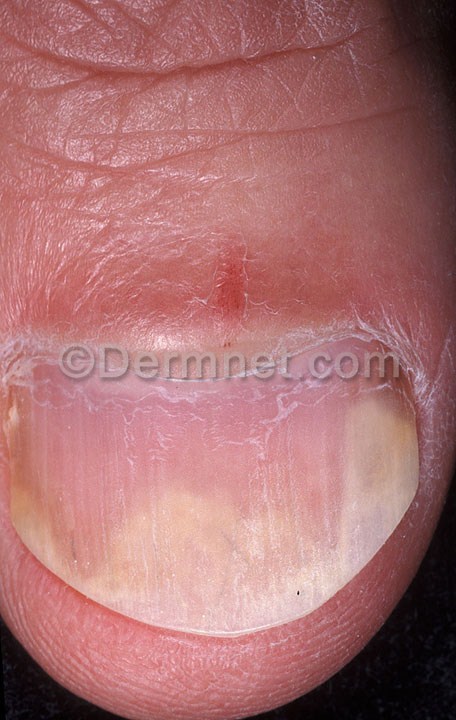
Disease: Psoriasis pictures Lichen Planus and related diseases